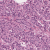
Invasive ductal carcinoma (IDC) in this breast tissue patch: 1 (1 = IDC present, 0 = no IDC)